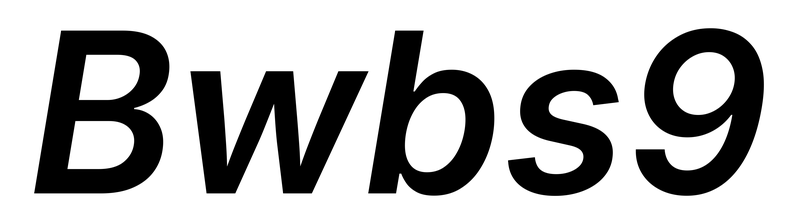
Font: Inter-Italic_SemiBold_Italic